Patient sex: M
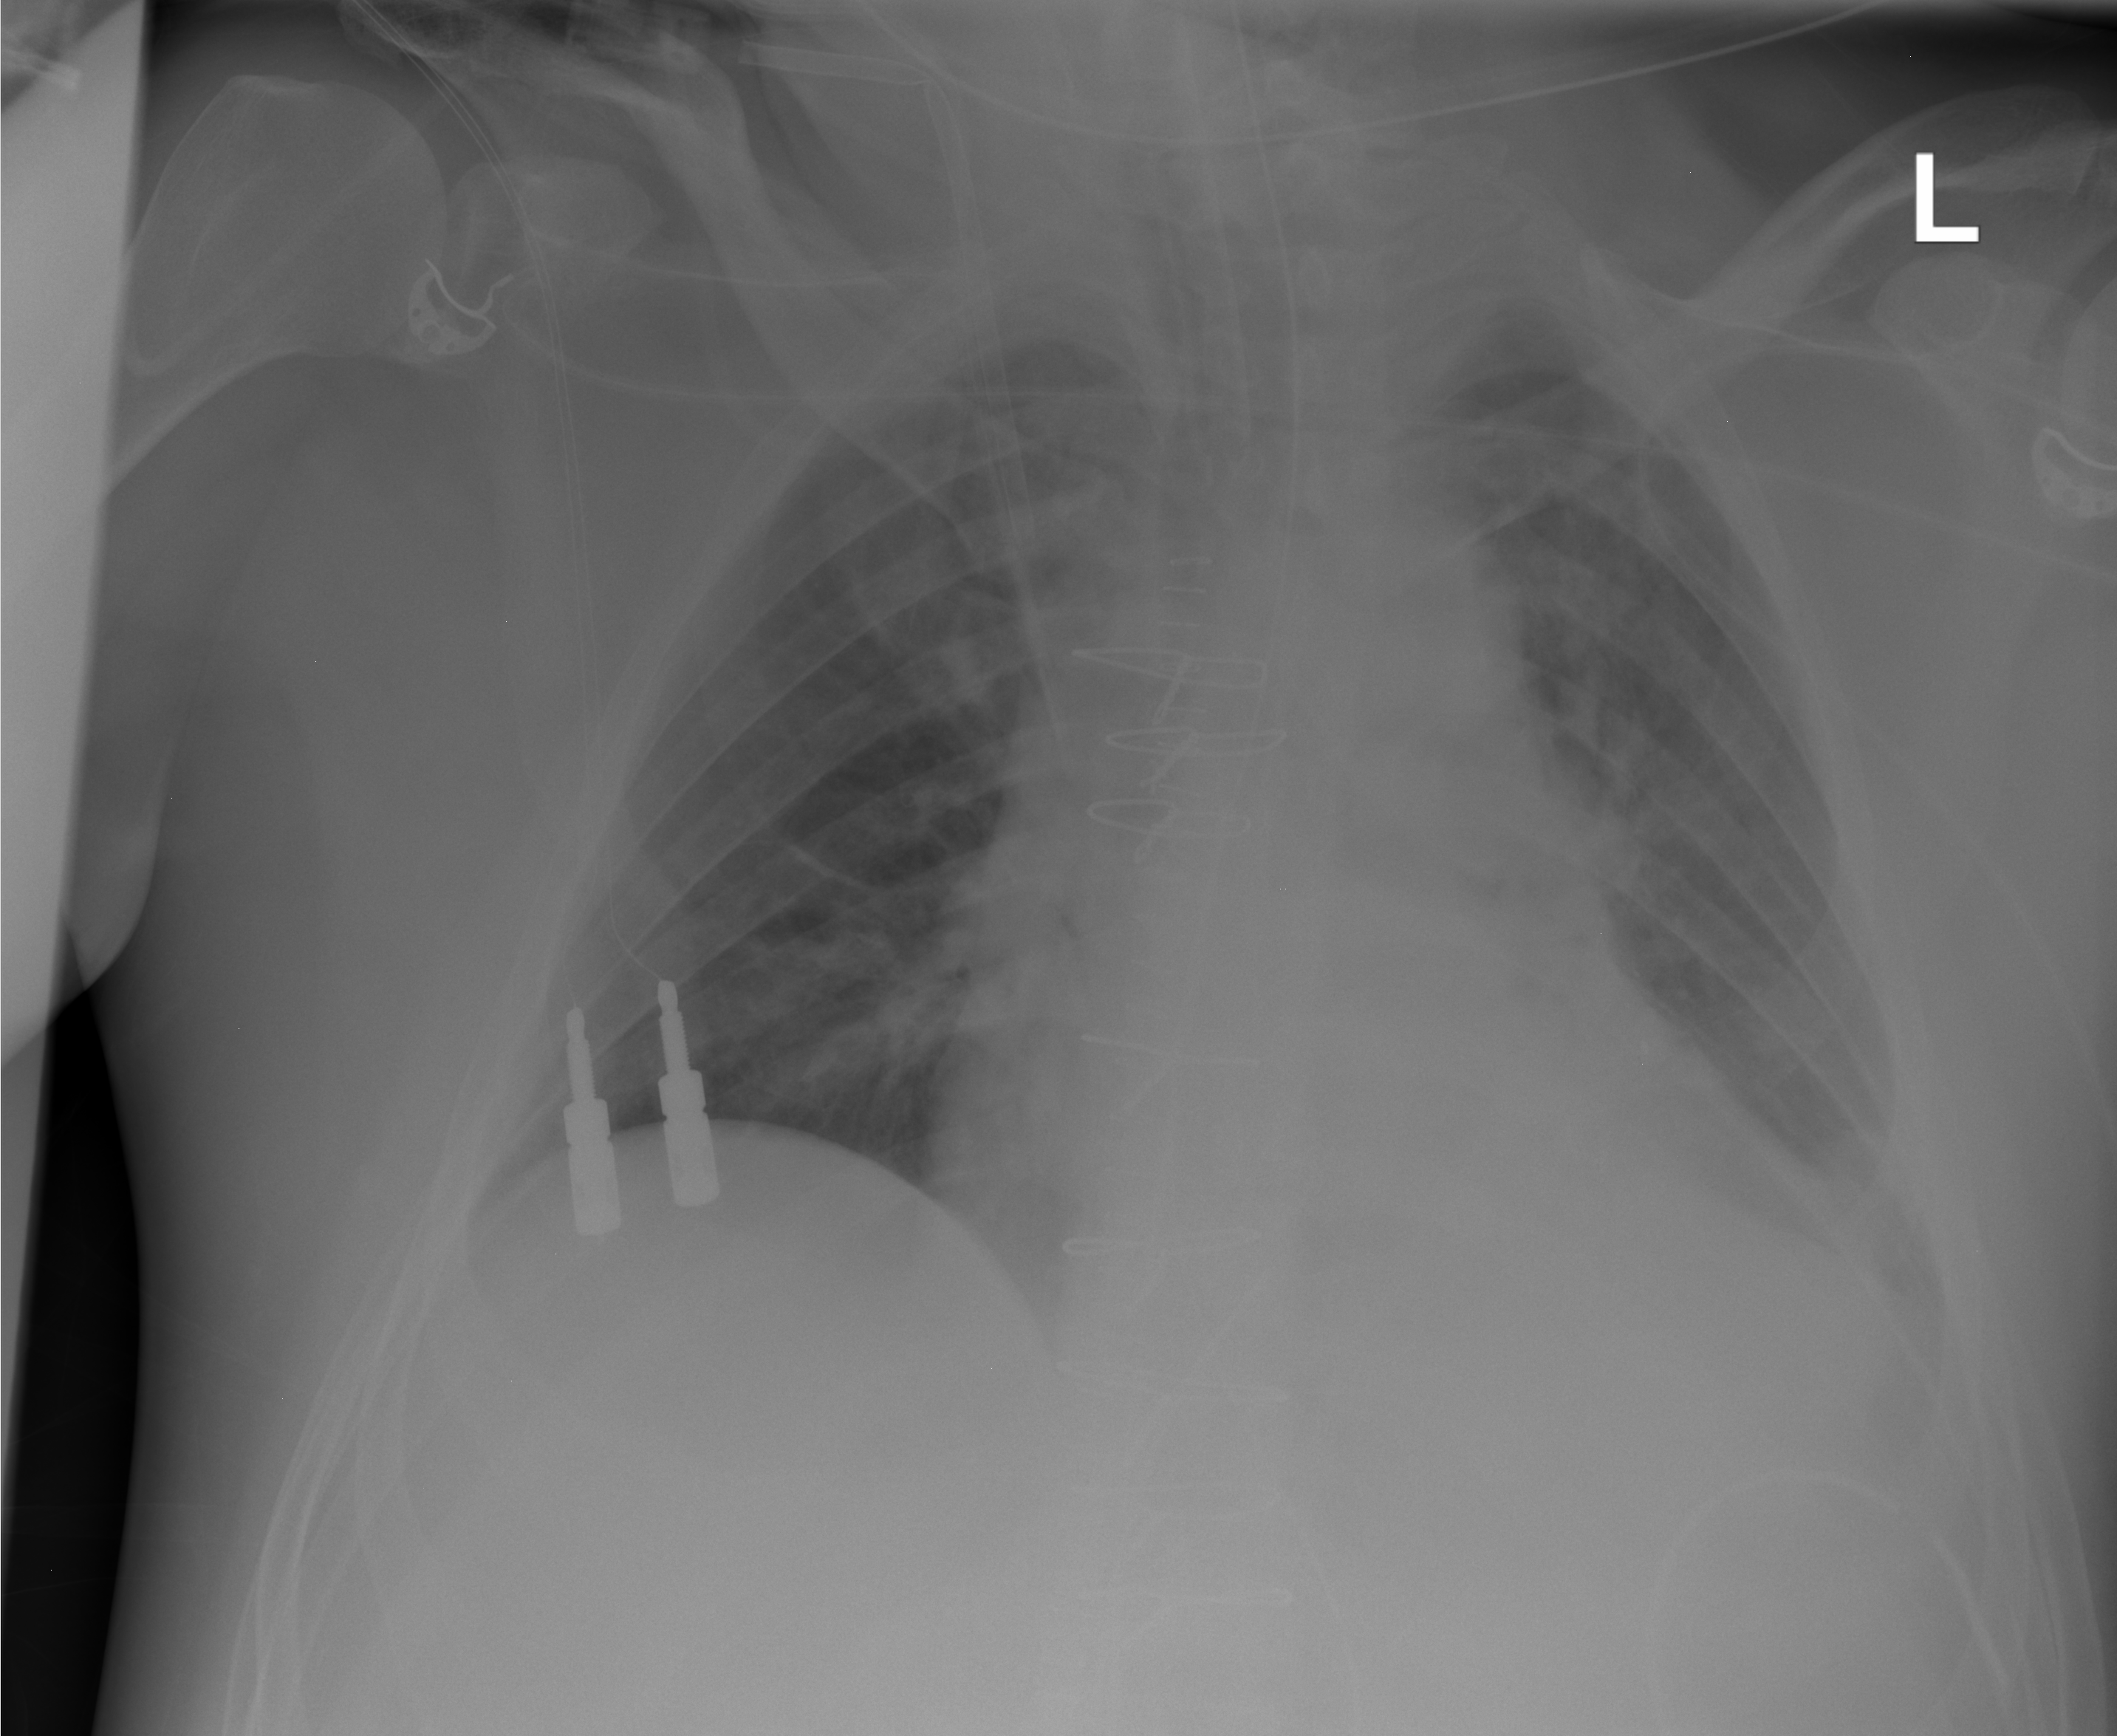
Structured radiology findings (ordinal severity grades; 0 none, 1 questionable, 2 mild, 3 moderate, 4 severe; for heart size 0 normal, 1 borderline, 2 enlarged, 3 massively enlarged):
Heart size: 1
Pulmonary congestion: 2
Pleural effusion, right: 2
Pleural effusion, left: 2
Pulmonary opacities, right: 0
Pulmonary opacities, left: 0
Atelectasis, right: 2
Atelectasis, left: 2